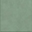
Piece: xx